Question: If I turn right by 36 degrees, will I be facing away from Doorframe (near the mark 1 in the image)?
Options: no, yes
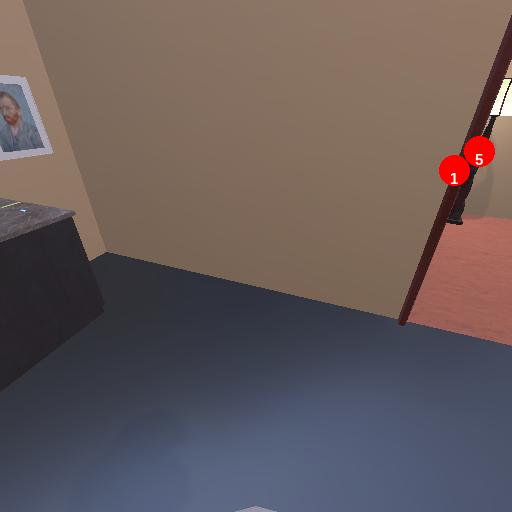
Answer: no